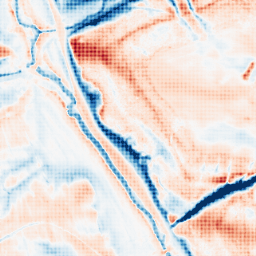
Category: classical
Decomposition family: gaussian_anisotropic
Decomposition parameters: sigma_x: 5
sigma_y: 10
Upsampling method: sinc_hamming
Upsampling parameters: scale: 4
kernel_size: 4
Upsampling scale: 4